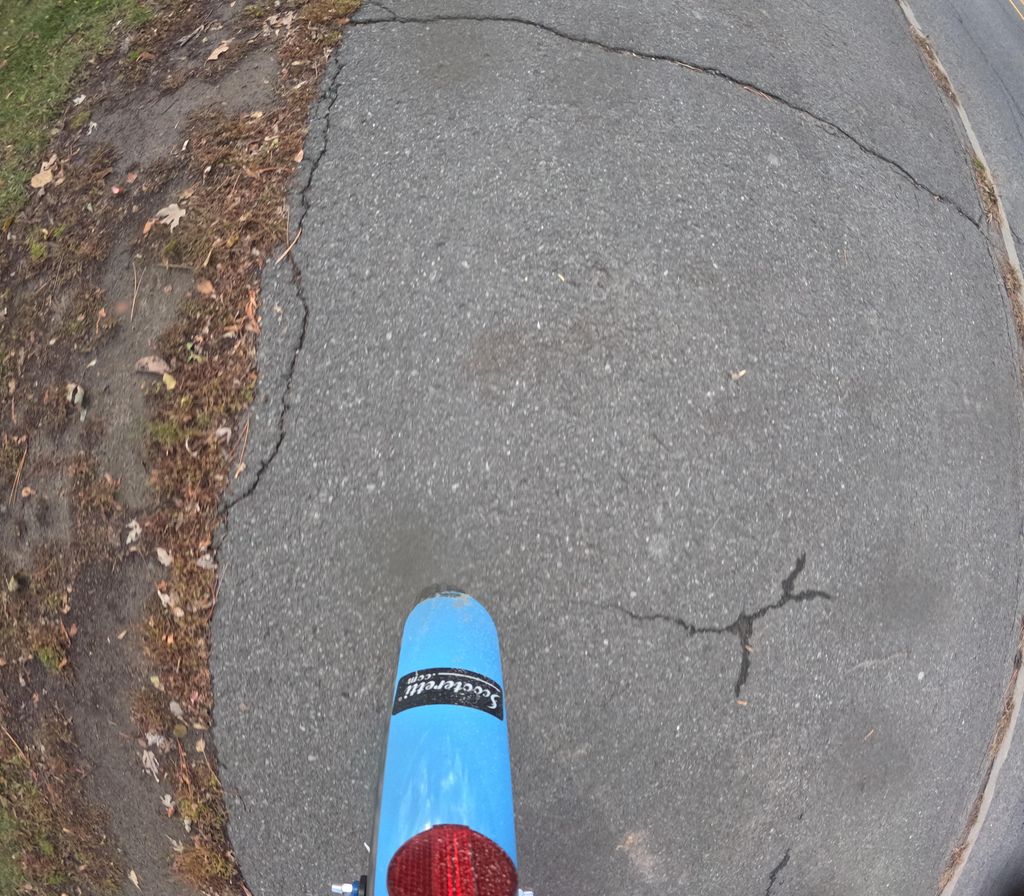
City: ottawa-gatineau